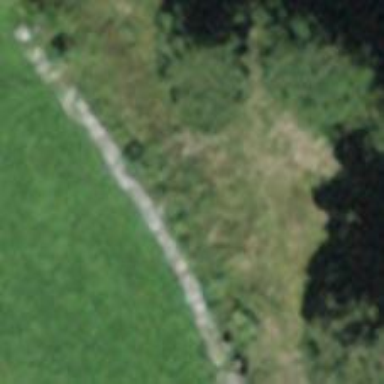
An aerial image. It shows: Wall barrier.